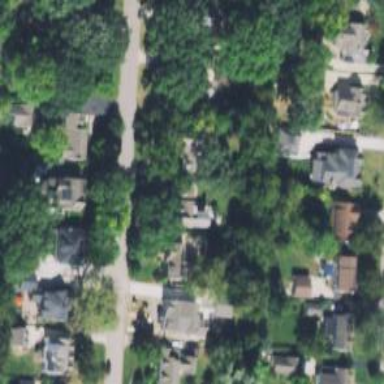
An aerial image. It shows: Neighborhood.